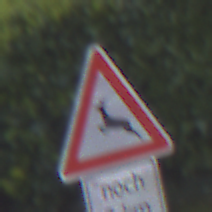
Verkehrszeichen: WildwechselRechts
Zusatzzeichen unten: LaengeEinerStrecke4
Umgebung: Outdoor, Urban
Tageszeit: SunriseSunset
Wetter: Clear
Licht: Natural
Jahreszeit: NotSpecified
Kontrast: LowContrast